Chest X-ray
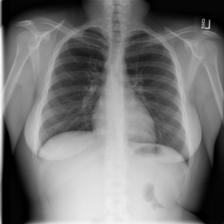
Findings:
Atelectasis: negative
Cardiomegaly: negative
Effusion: negative
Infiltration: negative
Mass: negative
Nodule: negative
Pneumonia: negative
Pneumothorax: negative
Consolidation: negative
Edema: negative
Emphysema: negative
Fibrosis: negative
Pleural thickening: negative
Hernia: negative